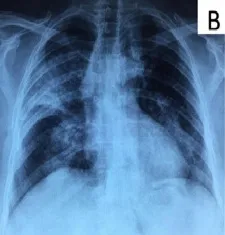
Chest radiograph after chest tubes removal.
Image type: radiology (x_ray)